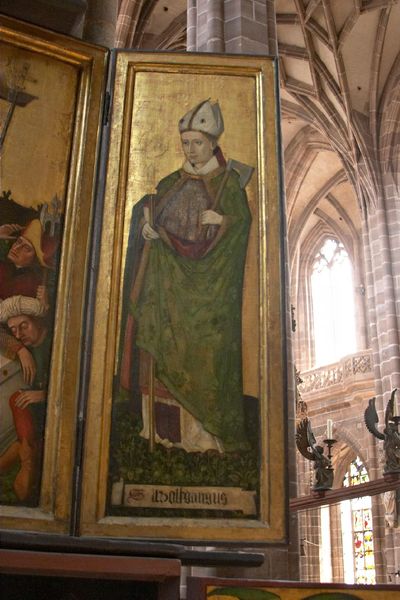
Titel: Wolfgangaltar in St. Lorenz in Nürnberg
Künstler: Meister des Wolfgangaltars
Standort: Nürnberg, St. Lorenz (EU - D - B)
Schlagwörter: flügel, mann, umhang, weiß, grün, braun, fenster, grau, holz, hut, licht, säule, tür, rot, mütze, gesicht, bild, innenraum, kirche, gewand, gold, kutte, mantel, decke, person, gotik, rechts, engel, kopfbedeckung, schrift, schlafen, stab, bischof, papst, foto, gewölbe, altar, talar, pfarrer, gotisch, scharnier, axt, priester, heiliger, mitra, beil, bau, goldgrund, altarbild, tryptichon, altarflügel, flügelbild, heilger, wolfgang, kirchw, la, bartholomeus, kirchliches gemälde, triptikum, triptich, tripptich, driptich, #stab